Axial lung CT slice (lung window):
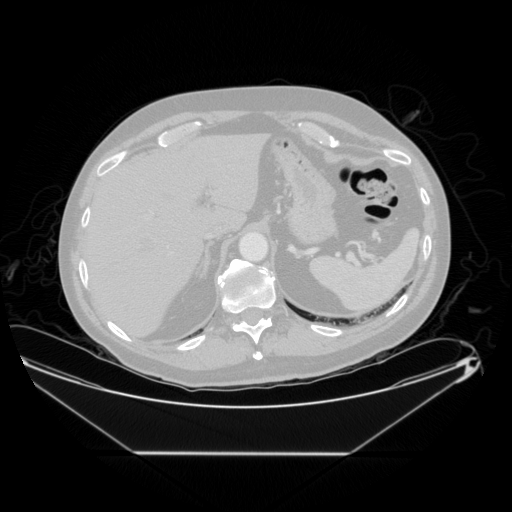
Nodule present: no